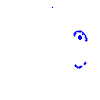
Particle: proton